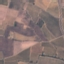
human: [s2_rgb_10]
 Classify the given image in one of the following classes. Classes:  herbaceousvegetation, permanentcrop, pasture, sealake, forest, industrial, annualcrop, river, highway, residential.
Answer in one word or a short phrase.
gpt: PermanentCrop